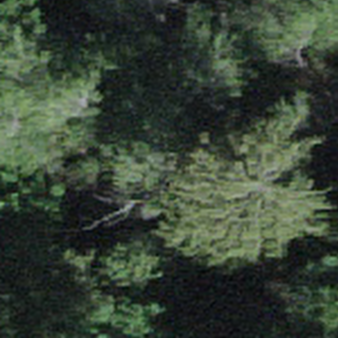
Label: other